Field crop: maize
Growth stage: 2
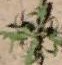
Species: atriplex